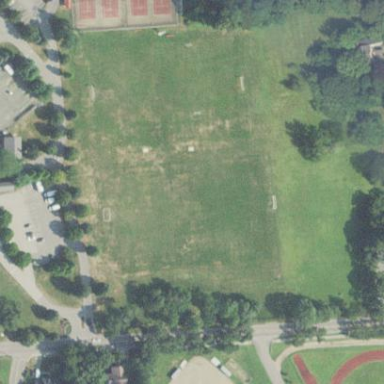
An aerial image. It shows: Lacrosse pitch for leisure sports activities.